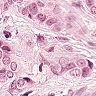
Metastatic tissue present: yes